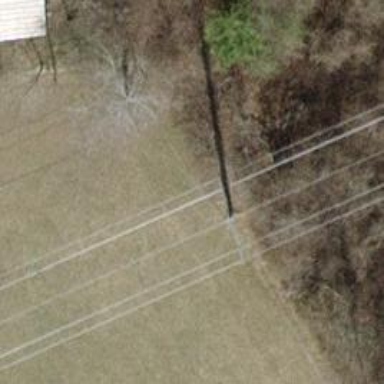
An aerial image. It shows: Power tower.